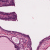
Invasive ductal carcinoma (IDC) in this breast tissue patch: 0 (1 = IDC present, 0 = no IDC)